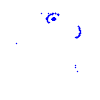
Particle: kaon